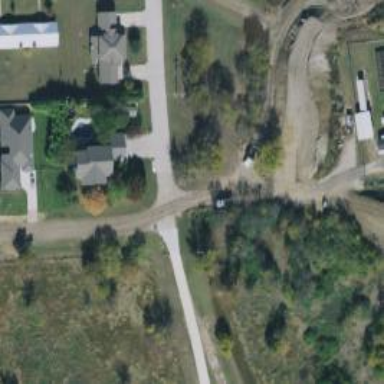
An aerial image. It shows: Driveway.